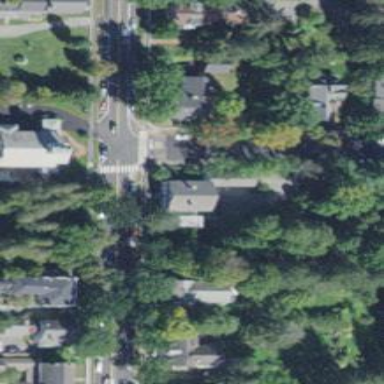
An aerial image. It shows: Marked crossing on footway.